Question: I have a problem regarding my CSS, I have a '<table>' which I put border when I put CSS in it which is like this
'''
table, th, td, tr {
border: thin 1px solid black;
}
'''
I got double solid line which look like this

What I need is a table that doesn't have spaces in between. How can I do that in CSS? thanks.
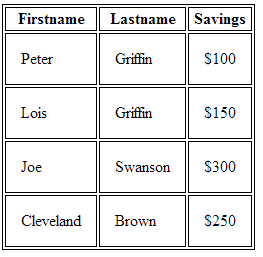
Answer: Use <URL>
'''
table {
border-collapse: collapse;
}
'''